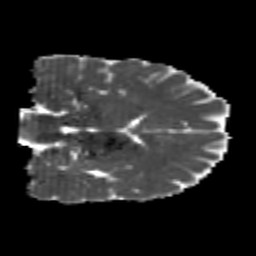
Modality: MD
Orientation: coronal
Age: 23
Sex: male
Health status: healthy
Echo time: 0.074 s